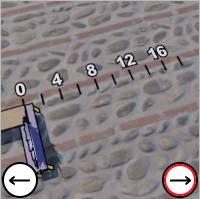
Task: length
Answer: 0
First scale value: 4.0